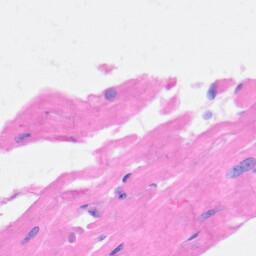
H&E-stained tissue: Heart